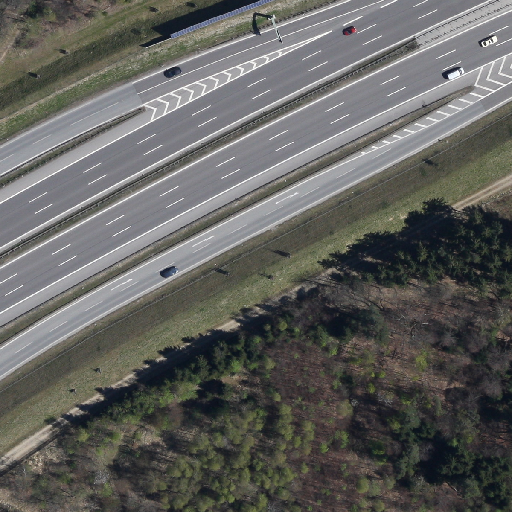
Referring expression: car